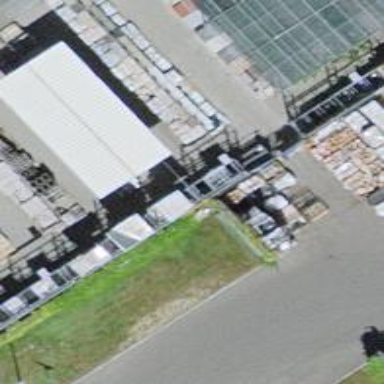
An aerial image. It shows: Fence.